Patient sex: F
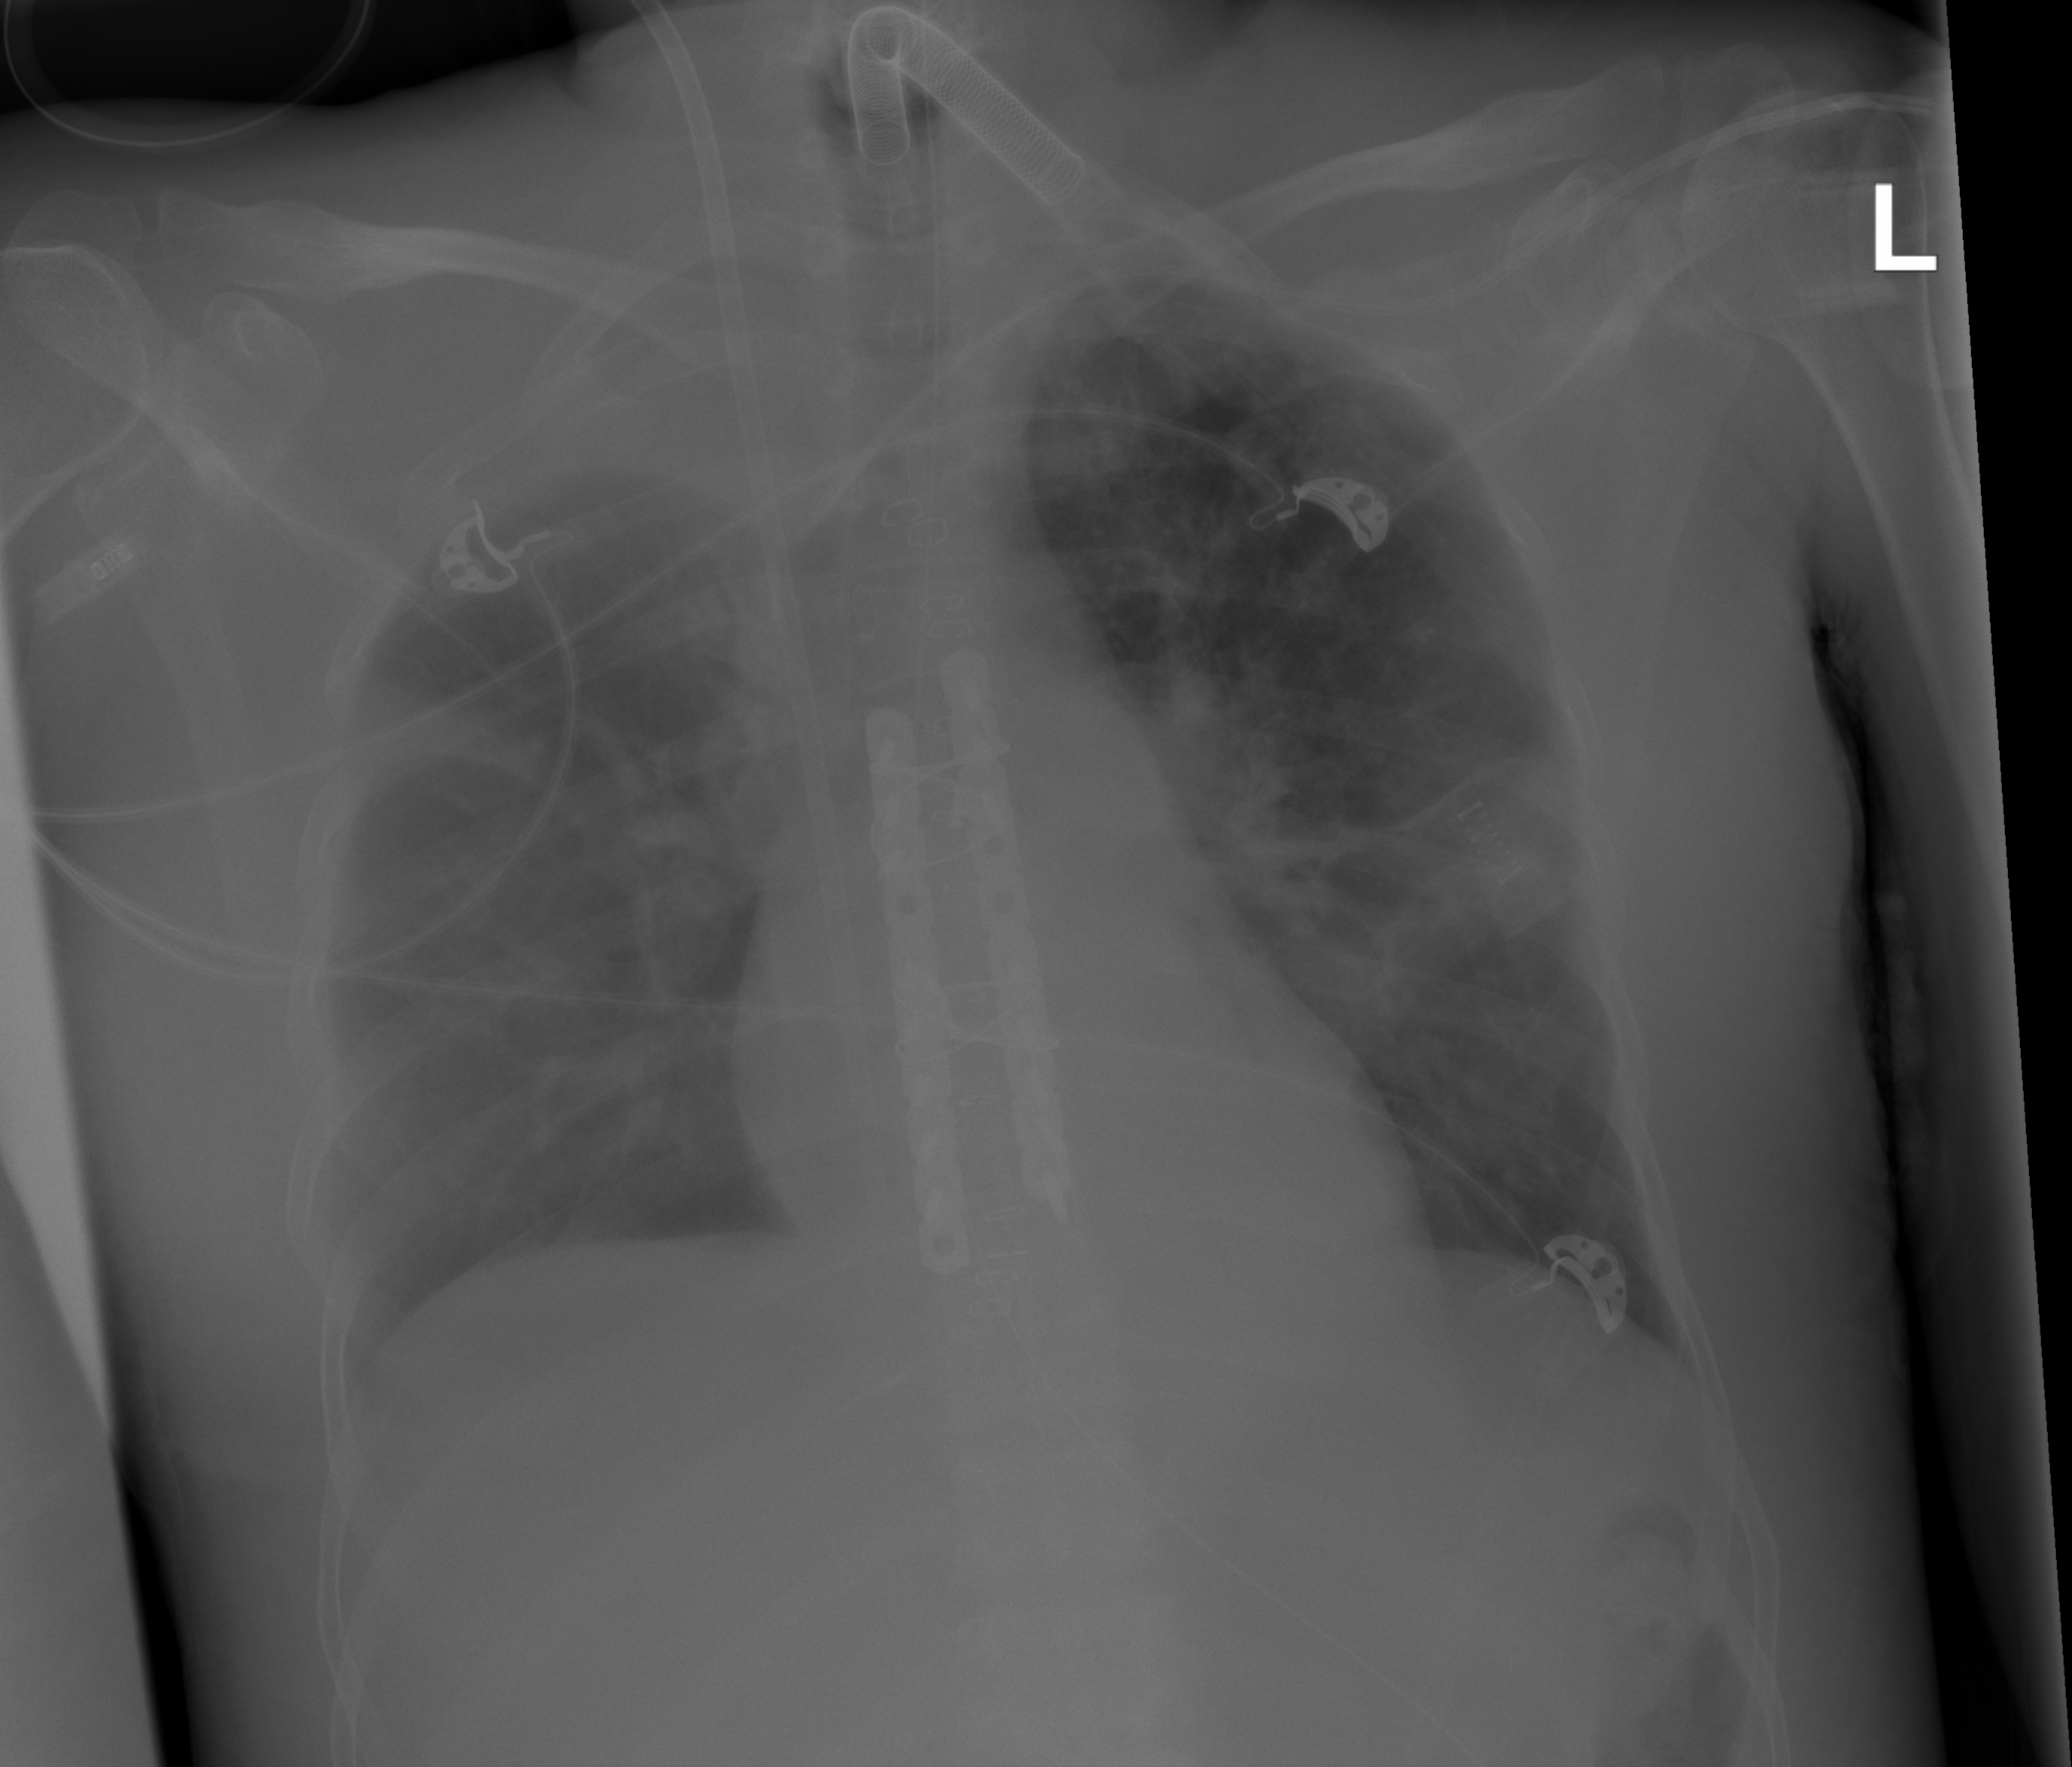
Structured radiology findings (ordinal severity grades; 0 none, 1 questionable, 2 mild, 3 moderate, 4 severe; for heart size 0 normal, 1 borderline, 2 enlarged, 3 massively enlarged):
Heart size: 0
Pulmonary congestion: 0
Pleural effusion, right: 0
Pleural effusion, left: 0
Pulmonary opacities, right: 2
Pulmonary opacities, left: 2
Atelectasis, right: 2
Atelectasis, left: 2